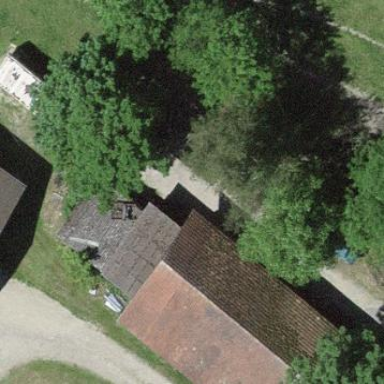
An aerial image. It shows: Shed.